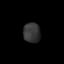
Tissue: lung
Cell type: T cells
Senescence score: 0.2102
Nuclear area (px): 329
Mean DAPI intensity: 53.833